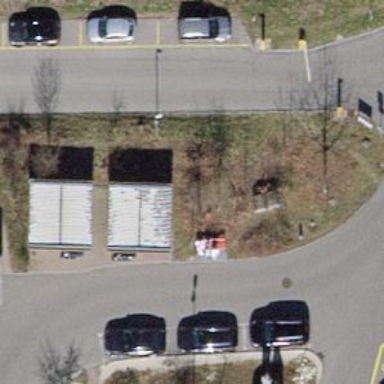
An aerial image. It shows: Bench for seating.